Question: '''
compass(x,y);
'''
How can I fix that 2.5 in this image to say 10.

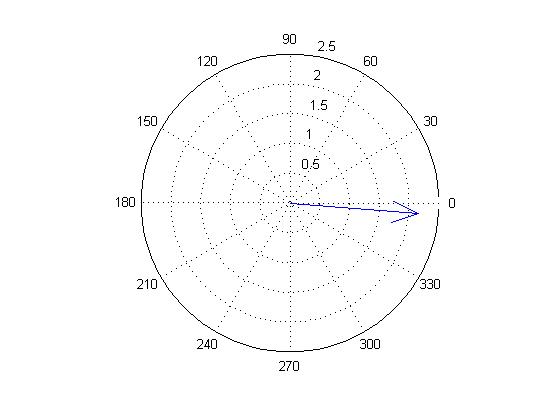
Answer: Here's a workaround:
First add a line of constant radius with the limit you want to have and then make it invisible:
'''
Z = eig(randn(20,20));
h = compass(10 * ones(size(Z)));
set(h, 'Visible', 'off')
'''
then add the data you actually want to plot:
'''
hold on
compass(Z)
'''